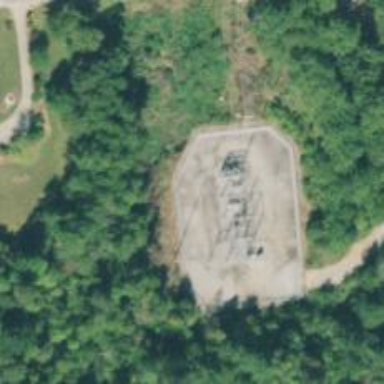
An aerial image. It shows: Distribution substation surrounded by fence.